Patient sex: F
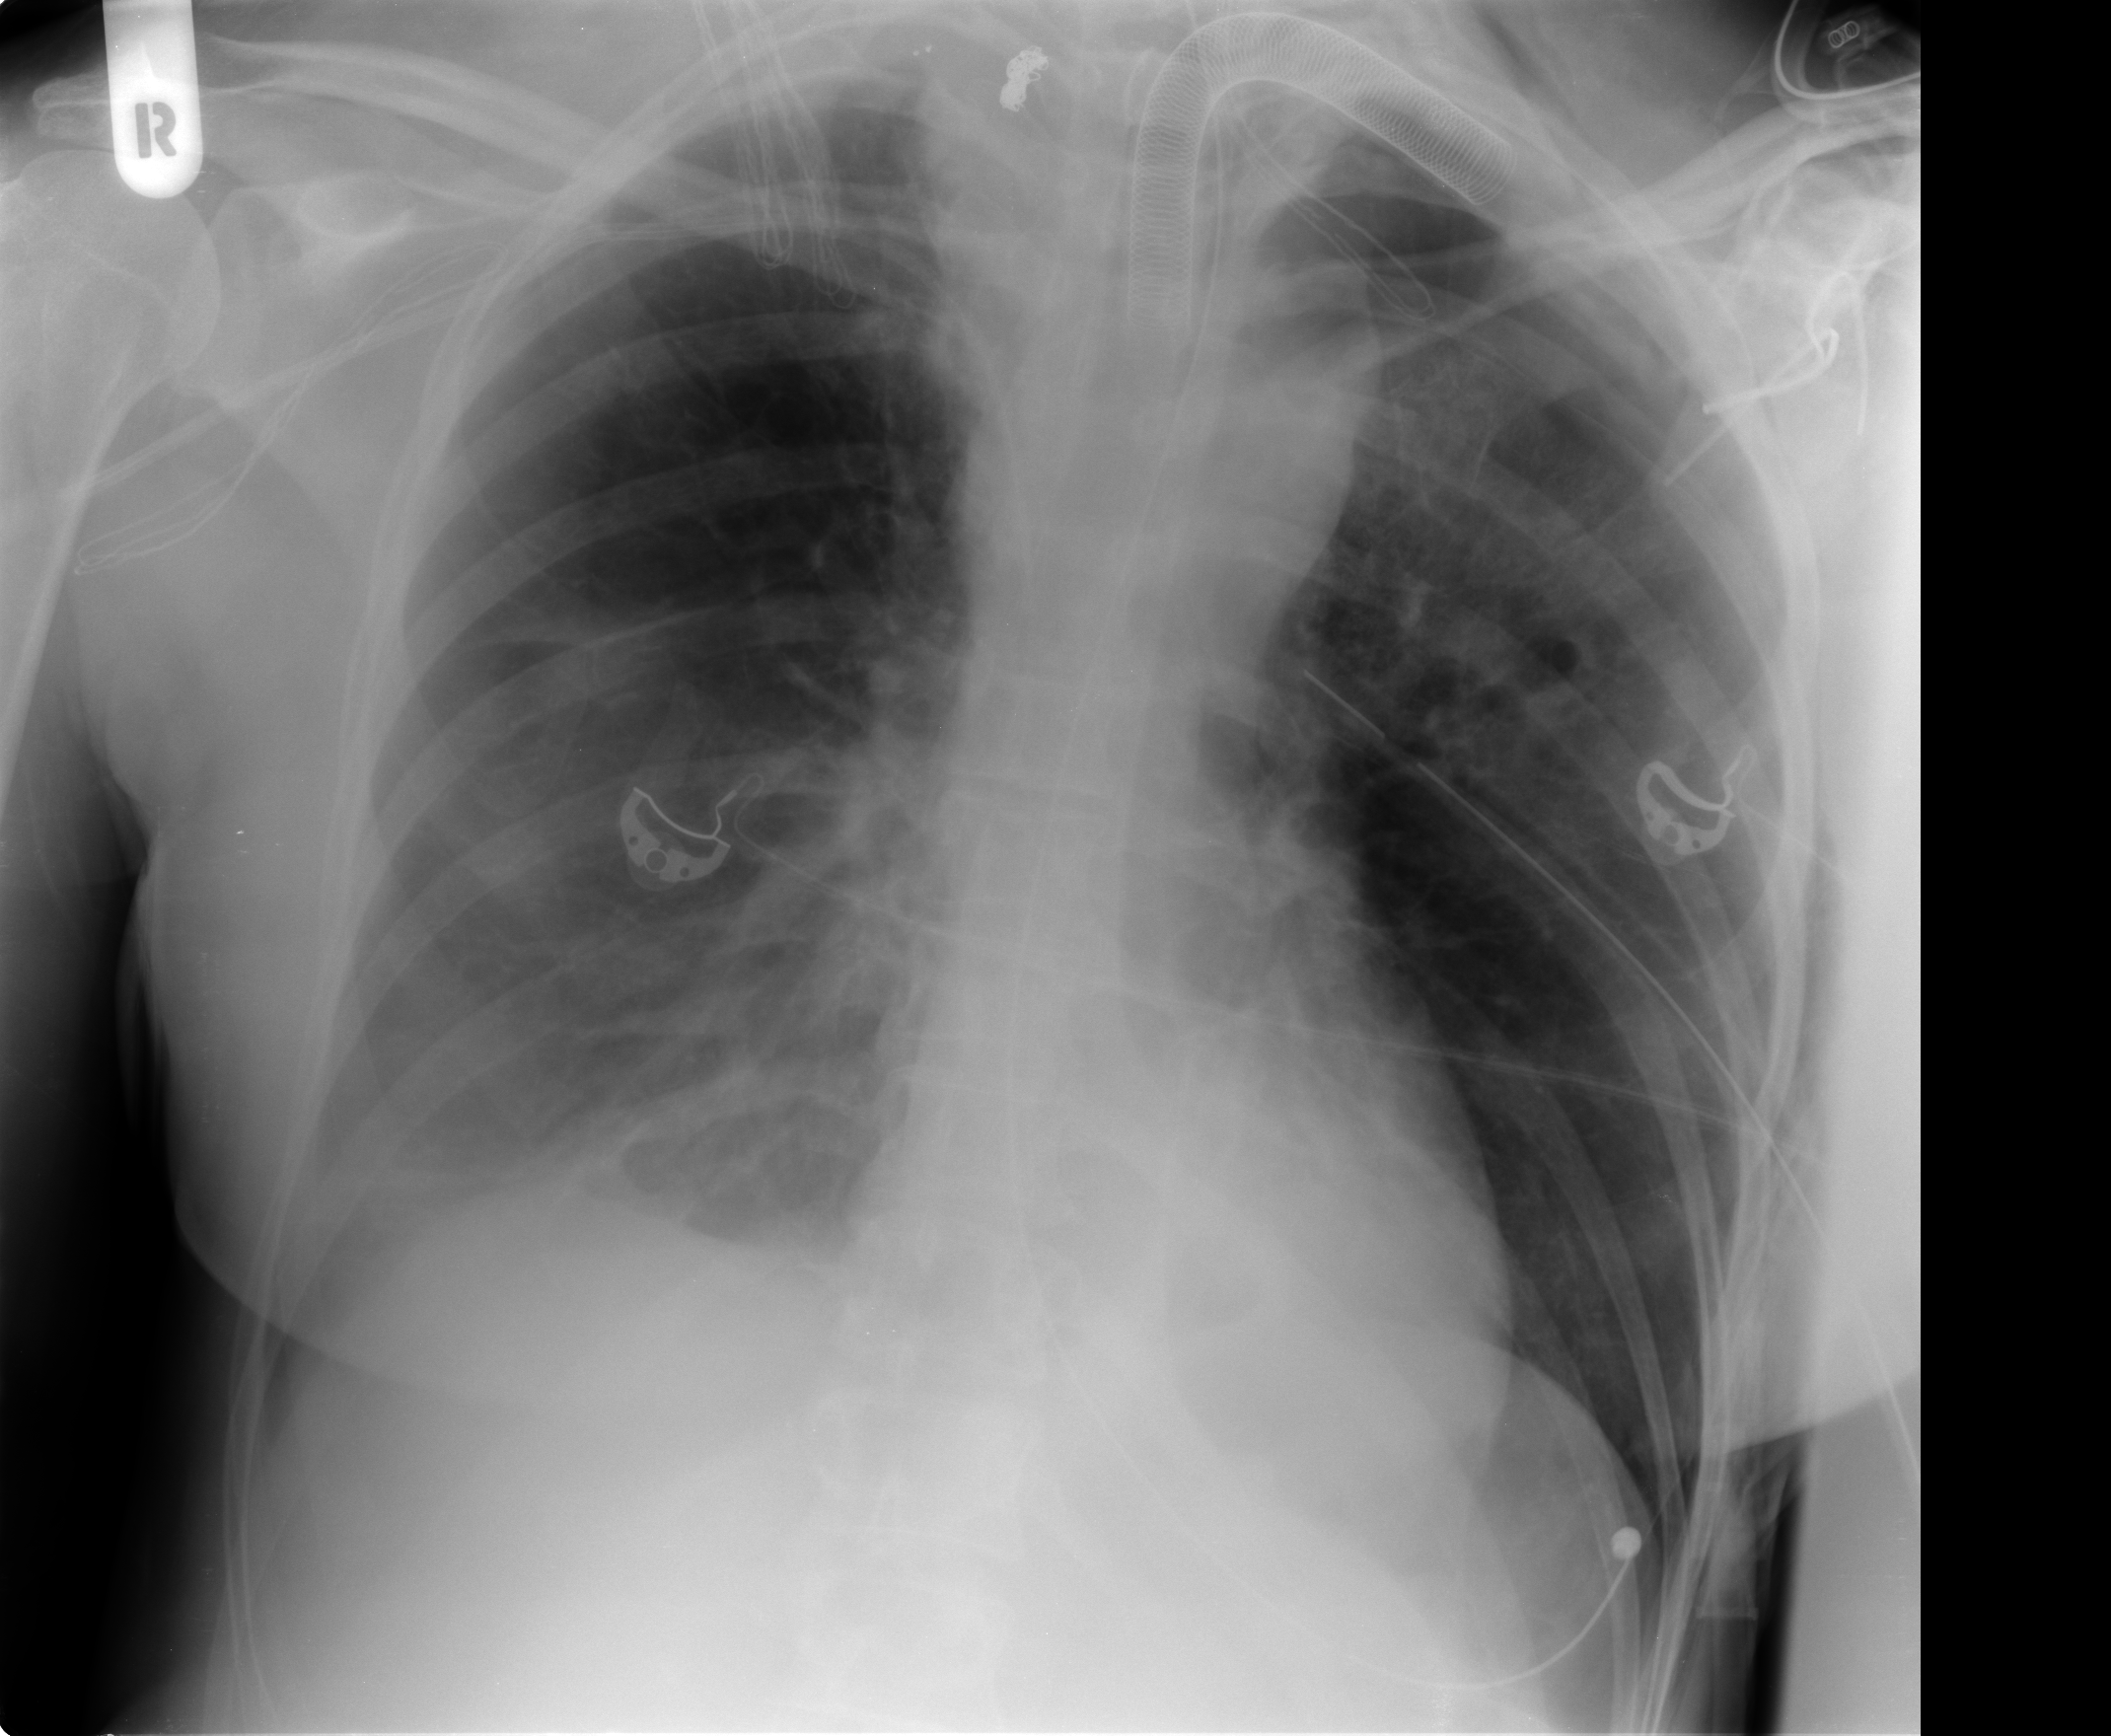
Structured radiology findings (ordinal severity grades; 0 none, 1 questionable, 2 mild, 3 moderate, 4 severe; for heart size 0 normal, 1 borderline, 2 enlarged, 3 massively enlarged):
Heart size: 0
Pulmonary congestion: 0
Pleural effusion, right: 2
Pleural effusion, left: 0
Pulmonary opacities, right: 0
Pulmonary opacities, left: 0
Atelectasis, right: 2
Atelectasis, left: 2